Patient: sex M, age 43
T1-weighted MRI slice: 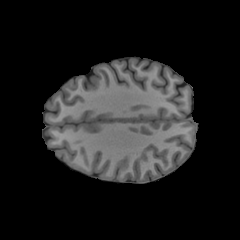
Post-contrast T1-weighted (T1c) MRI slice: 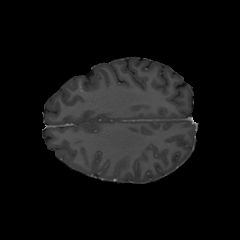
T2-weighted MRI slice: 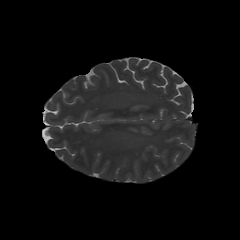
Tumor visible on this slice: no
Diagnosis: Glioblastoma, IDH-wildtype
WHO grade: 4